Question: I'm trying to use this plot of 'loa' package:
'''
GoogleMap(z ~ lat*lon,col.regions=c("red","yellow"),panel=panel.contourplot)
'''
Here you can find the objects:
<URL>
This is the resulting plot:

But I need to add transparency to this plot, so I can see what there is behind the colored region. How can I do this?
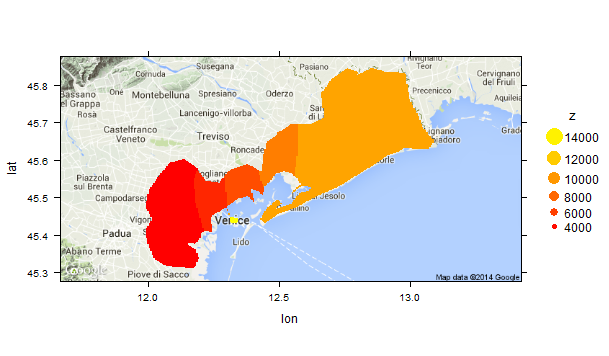
Answer: I thought I might do it with 8 digit hexmode, but Roman was right.
'png(); print( GoogleMap(z ~ lat*lon,col.regions=list("yellow","red"), alpha.regions=list(alpha=.5, alpha=.5) ,panel=panel.contourplot) );dev.off()'
'[1] "http://maps.google.com/maps/api/staticmap?center=45.5774096970577,12.540287147873&zoom=9&size=640x311&maptype=terrain&format=png32&sensor=true"'